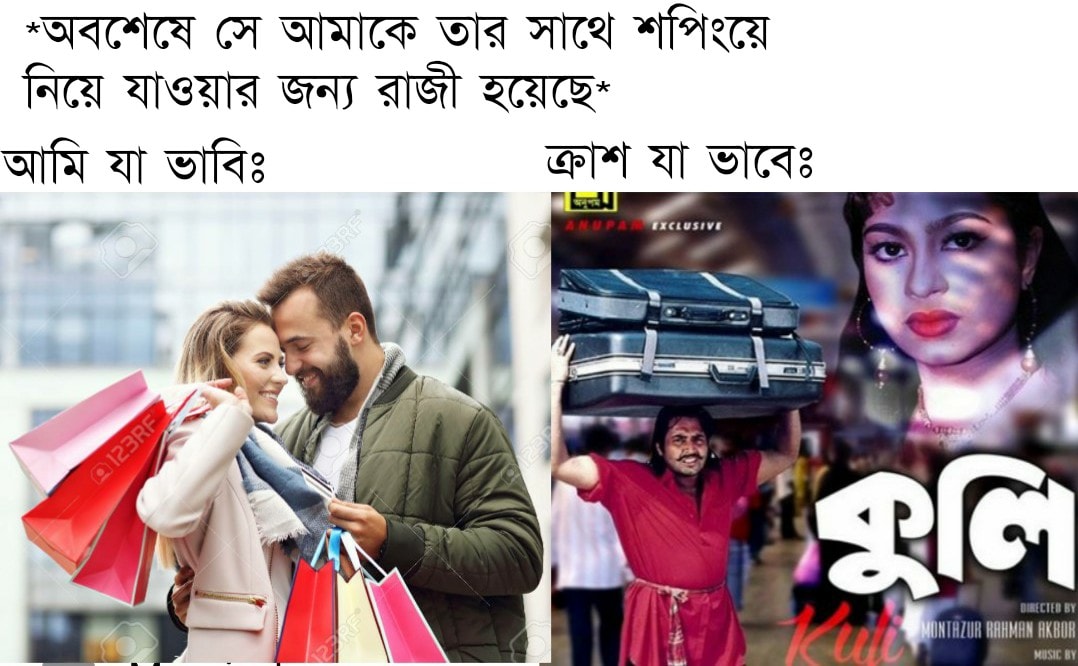
Caption: *অবশেষে সে আমাকে তার সাথে শপিংয়ে নিয়ে যাওয়ার জন্য রাজী হয়েছে*     আমি যা ভাবিঃ     ক্রাশ যা ভাবেঃ    কুলি
Label: non-hate